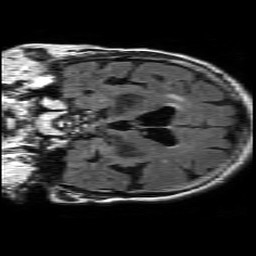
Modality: FLAIR
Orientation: coronal
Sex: female
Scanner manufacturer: philips
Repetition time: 11 s
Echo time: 0.125 s